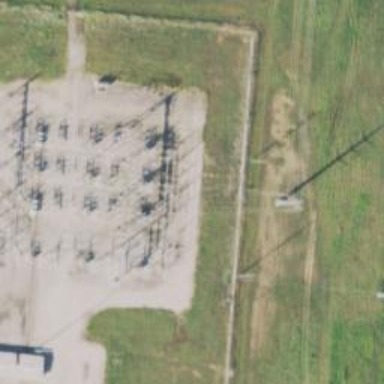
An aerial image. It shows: Switch for power supply.